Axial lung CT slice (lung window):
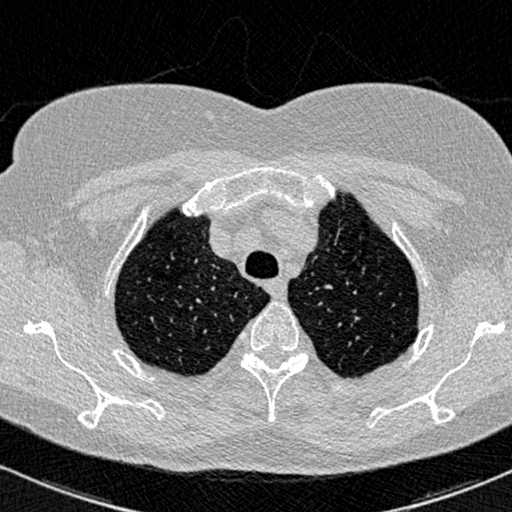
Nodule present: no